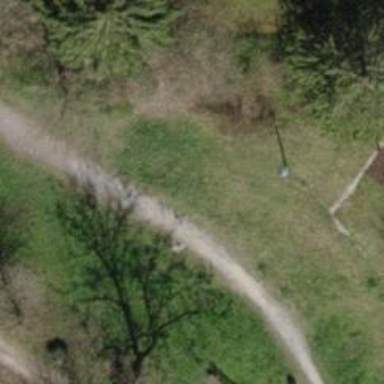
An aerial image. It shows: Unpaved path.